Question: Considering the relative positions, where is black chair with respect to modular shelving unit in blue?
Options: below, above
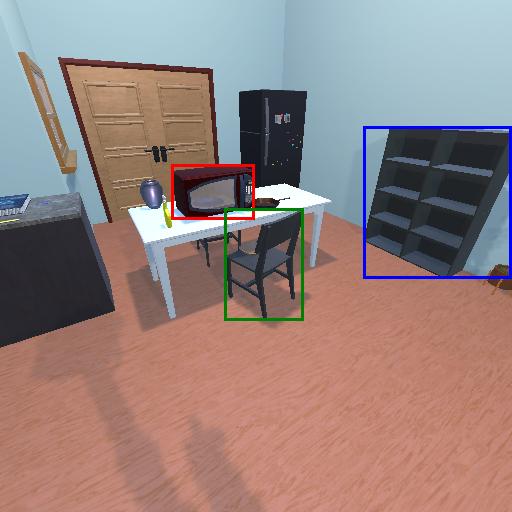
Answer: below